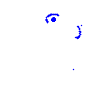
Particle: pion